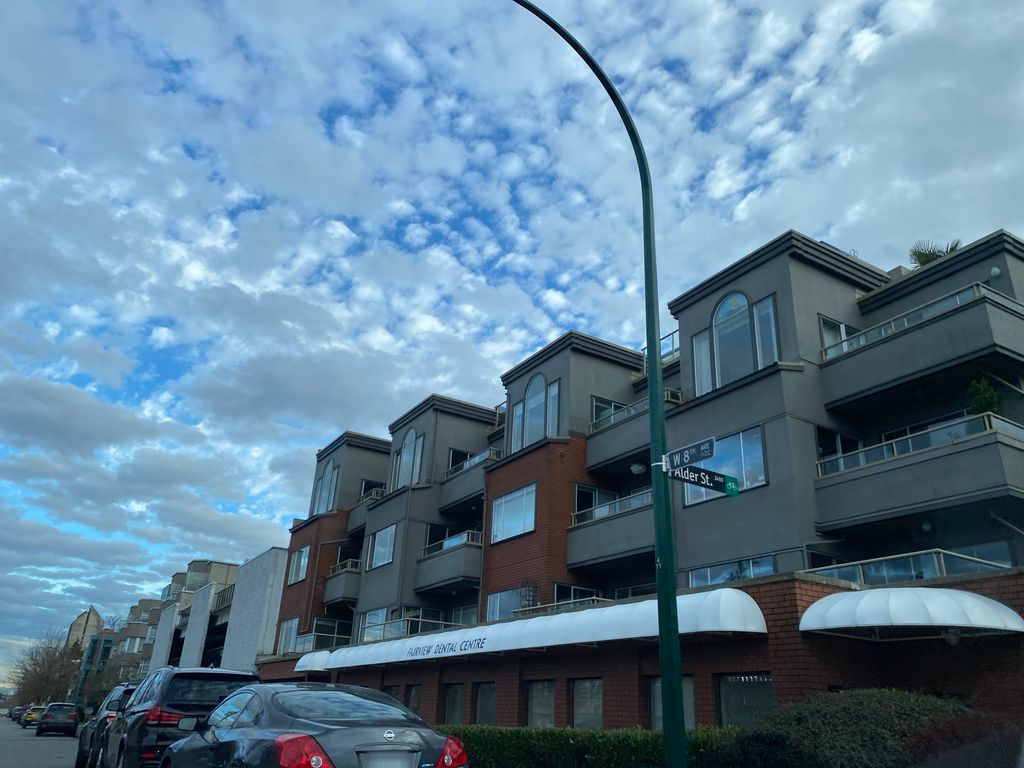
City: vancouver